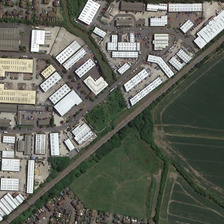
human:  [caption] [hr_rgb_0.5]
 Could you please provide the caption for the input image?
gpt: many white buildings and many green plants are in two sides of a road .

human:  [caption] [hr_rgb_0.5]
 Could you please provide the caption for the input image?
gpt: many white buildings and many green plants are in two sides of a road .

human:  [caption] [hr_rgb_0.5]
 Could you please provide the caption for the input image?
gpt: many white buildings and many green plants are in two sides of a road .

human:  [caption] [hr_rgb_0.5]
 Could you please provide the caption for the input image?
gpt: many white buildings and many green plants are in two sides of a road .

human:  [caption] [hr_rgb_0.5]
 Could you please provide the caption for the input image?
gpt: many white buildings and many green plants are in two sides of a road .